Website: walmart
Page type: billing-address
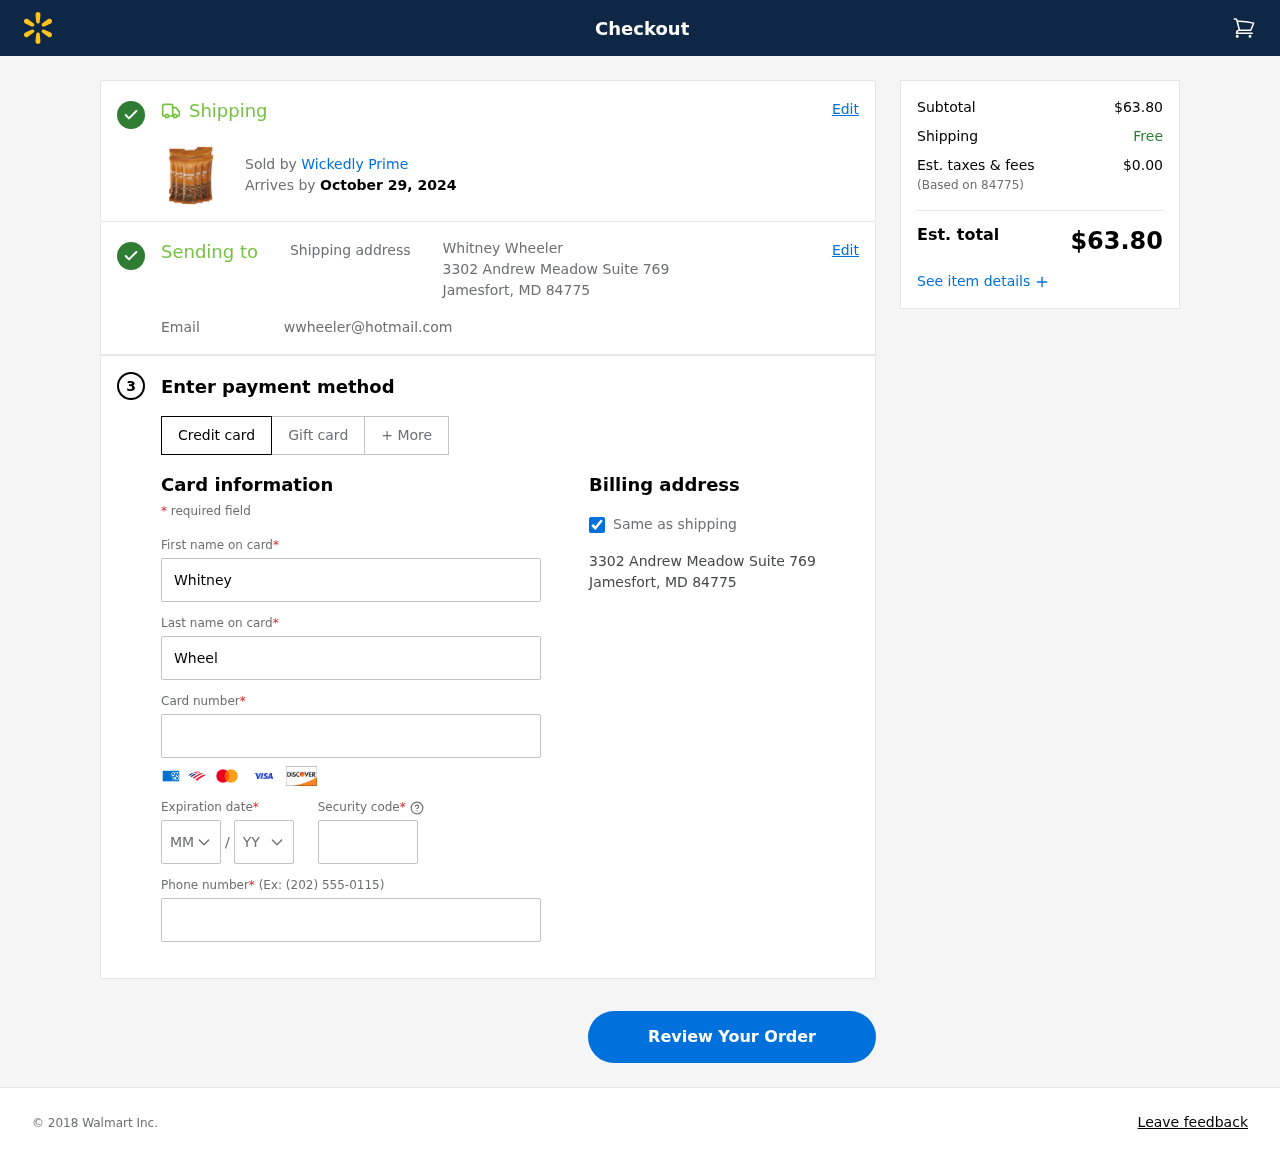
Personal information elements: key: PII_CARD_CVV
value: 650
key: PII_CARD_EXPIRY_MONTH
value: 02
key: PII_CARD_EXPIRY_YEAR
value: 29
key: PII_CARD_NUMBER
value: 6011 0968 6858 4899
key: PII_CITY_STATE_ZIP
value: Jamesfort, MD 84775
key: PII_EMAIL
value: wwheeler@hotmail.com
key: PII_FIRSTNAME
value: Whitney
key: PII_FULLNAME
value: Whitney Wheeler
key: PII_LASTNAME
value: Wheeler
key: PII_PHONE
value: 3505578449
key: PII_POSTCODE
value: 84775
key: PII_STREET
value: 3302 Andrew Meadow Suite 769
Product elements: key: PRODUCT1_BRAND
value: Wickedly Prime
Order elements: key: ORDER_DELIVERY_DATE
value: October 29, 2024
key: ORDER_SUBTOTAL
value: $63.80
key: ORDER_TAX
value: $0.00
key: ORDER_TOTAL
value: $63.80